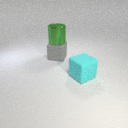
large green metal cylinder above large gray rubber cube